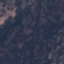
Label: HerbaceousVegetation